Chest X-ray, PA view. Patient: 48 years old, sex F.
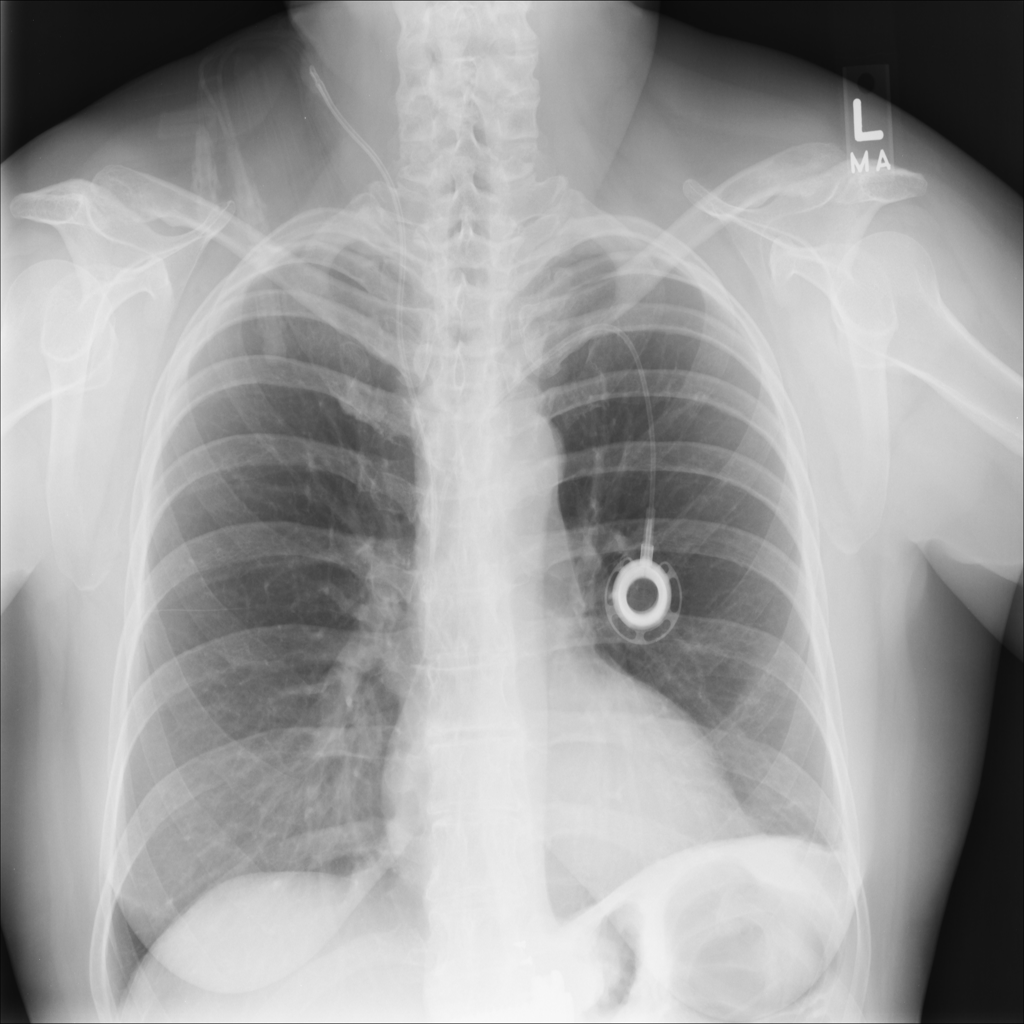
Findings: No Finding